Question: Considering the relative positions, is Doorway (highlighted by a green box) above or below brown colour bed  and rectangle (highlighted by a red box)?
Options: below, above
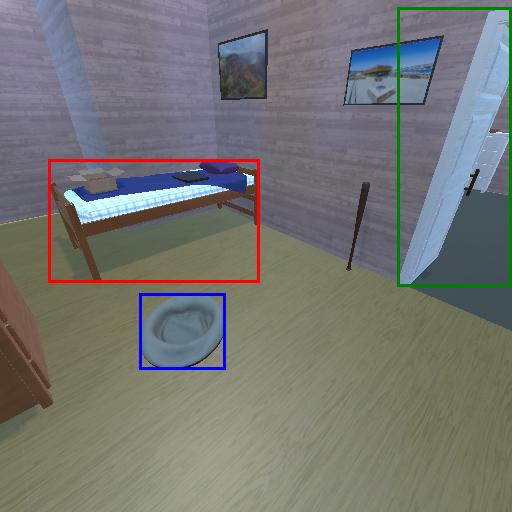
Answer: below